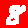
Digit: 8